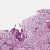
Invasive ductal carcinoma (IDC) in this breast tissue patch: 0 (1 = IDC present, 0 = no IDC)